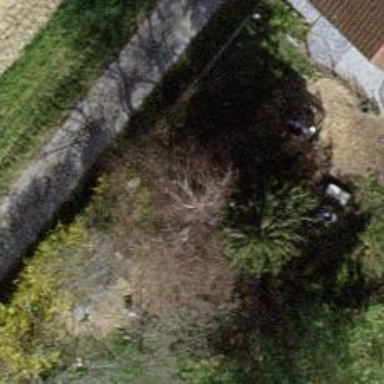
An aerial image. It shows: Deciduous broadleaved tree.